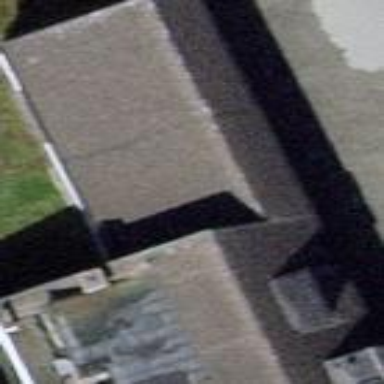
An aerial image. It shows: Garage.